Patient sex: F
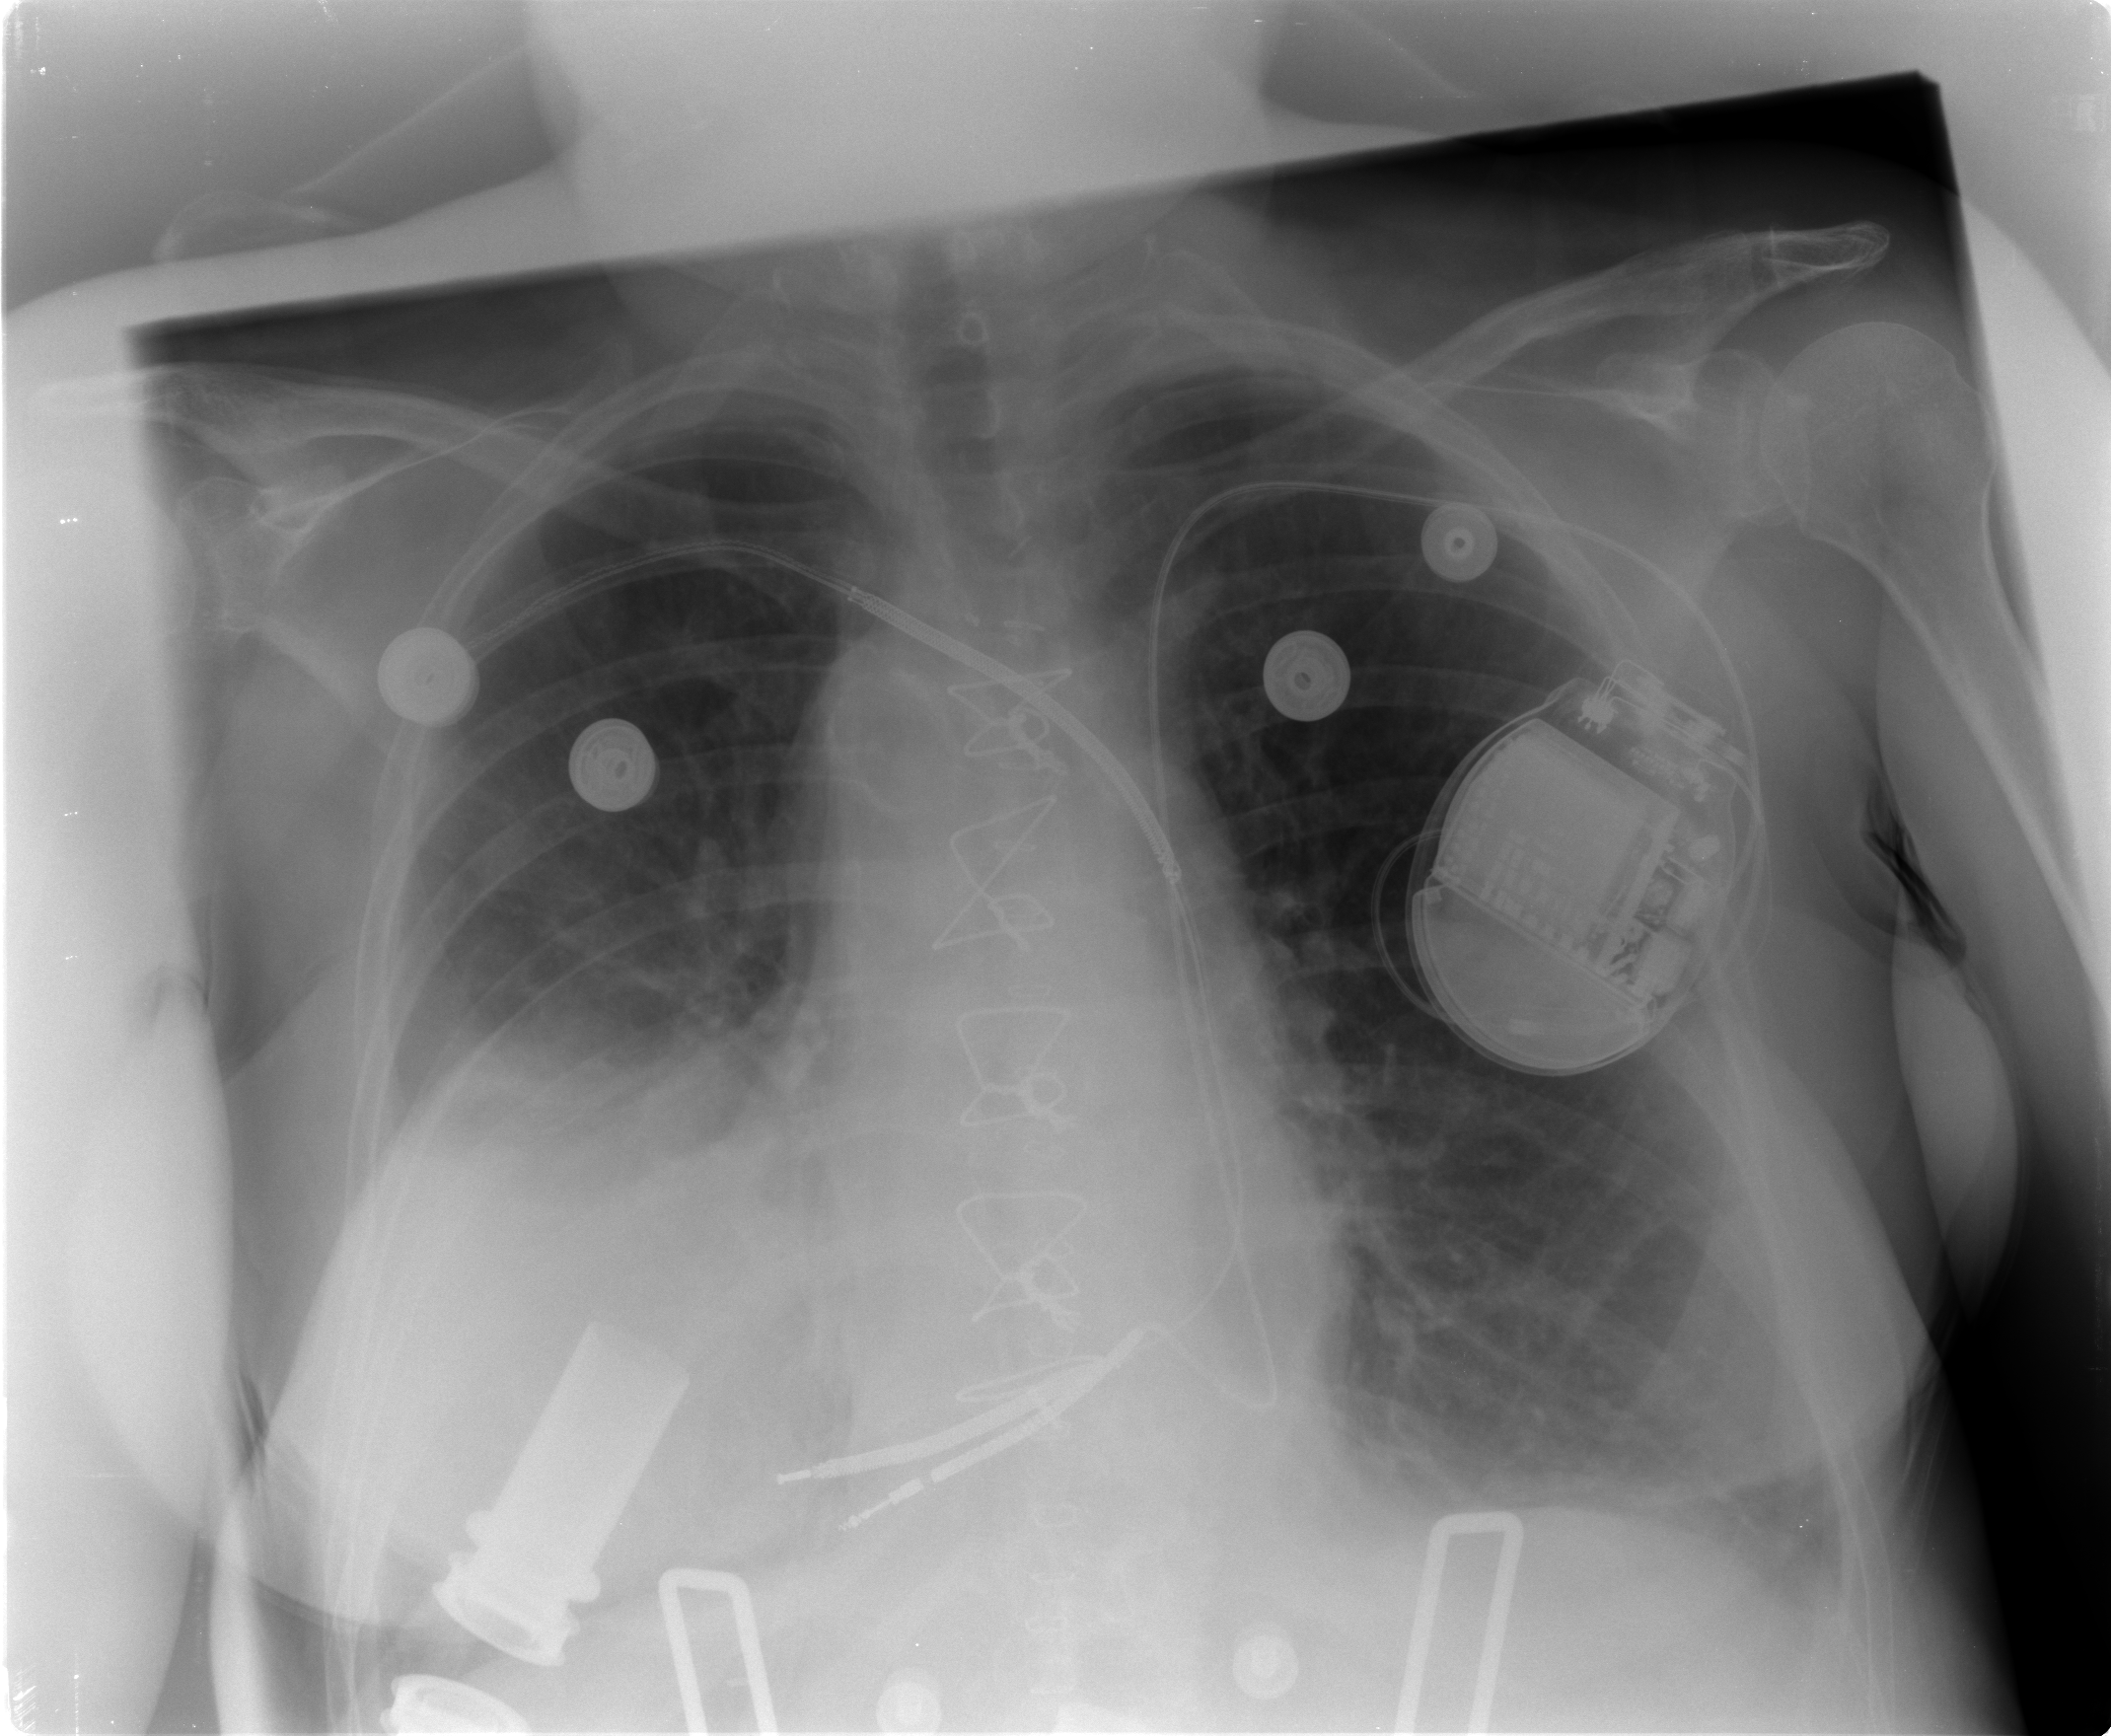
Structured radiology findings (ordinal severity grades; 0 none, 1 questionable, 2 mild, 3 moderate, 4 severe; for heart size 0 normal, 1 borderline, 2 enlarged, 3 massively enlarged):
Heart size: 2
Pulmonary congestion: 1
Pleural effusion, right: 2
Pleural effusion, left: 3
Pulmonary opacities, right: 0
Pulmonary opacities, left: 2
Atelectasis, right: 2
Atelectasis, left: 2